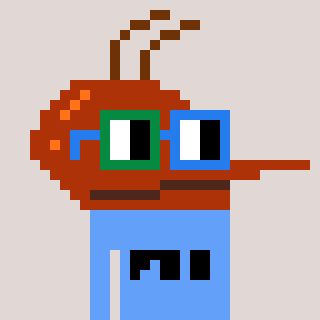
a pixel art character with square green and blue glasses, a mosquito-shaped head and a blue-colored body on a warm background